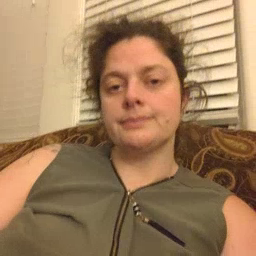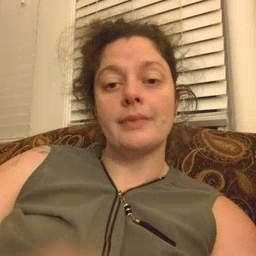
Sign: hello